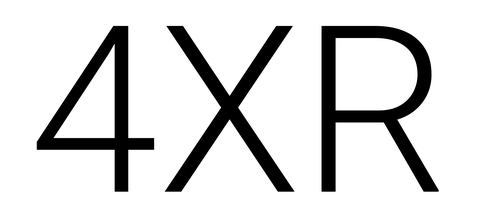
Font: Roboto_Light